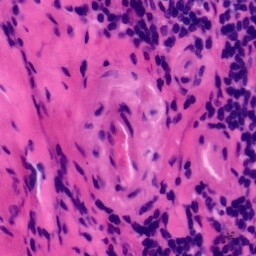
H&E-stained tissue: Tonsil